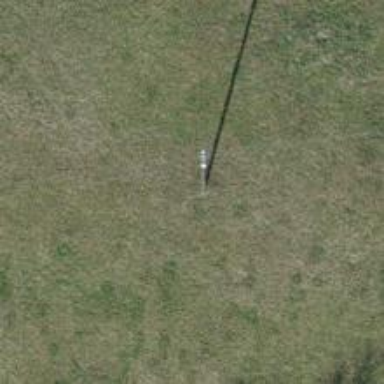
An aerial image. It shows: Power pole.